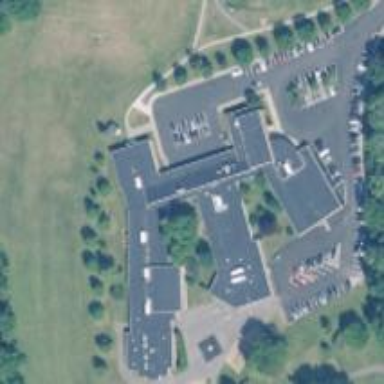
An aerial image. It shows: School.